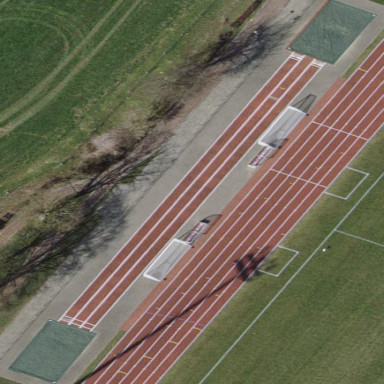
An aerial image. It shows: Long jump pitch for sports activities.